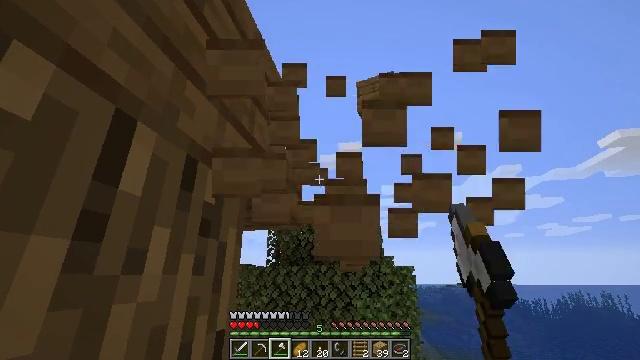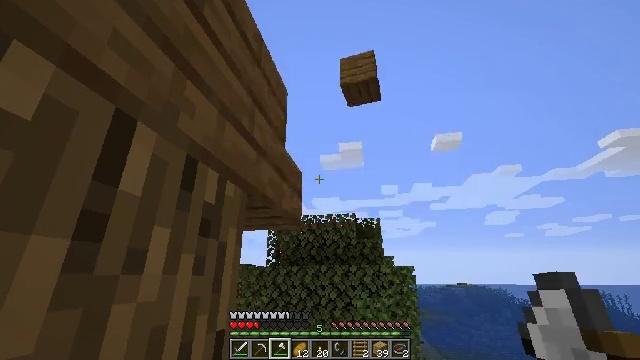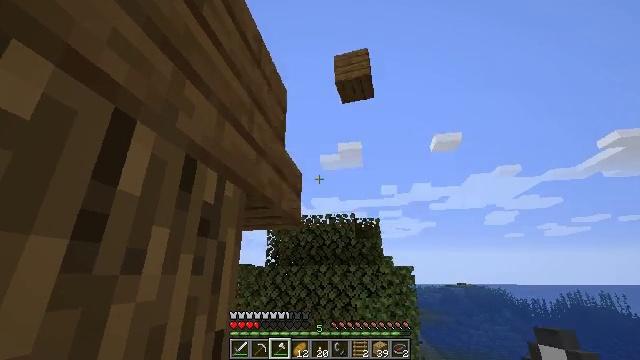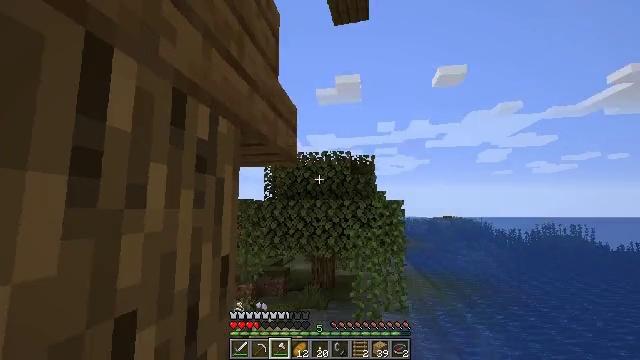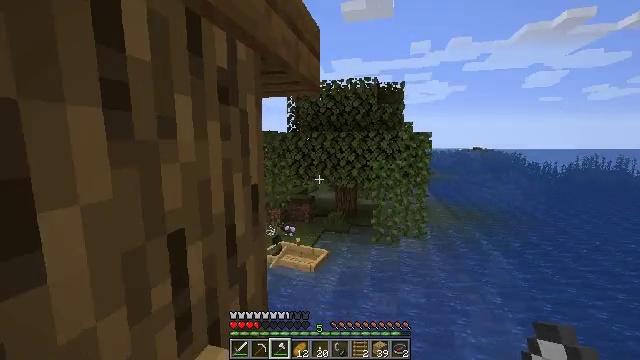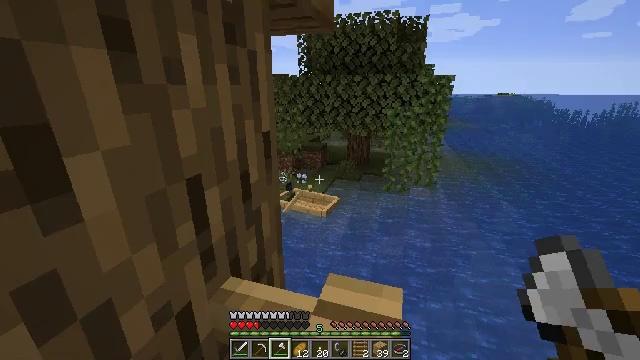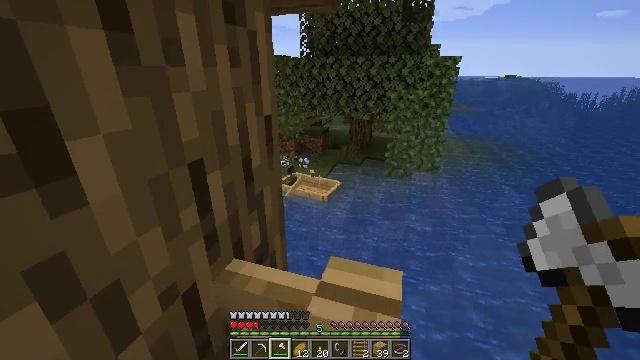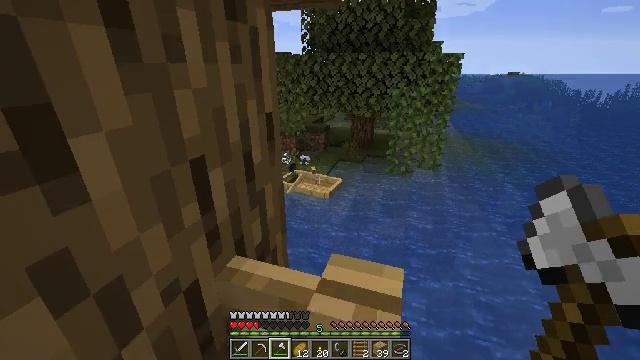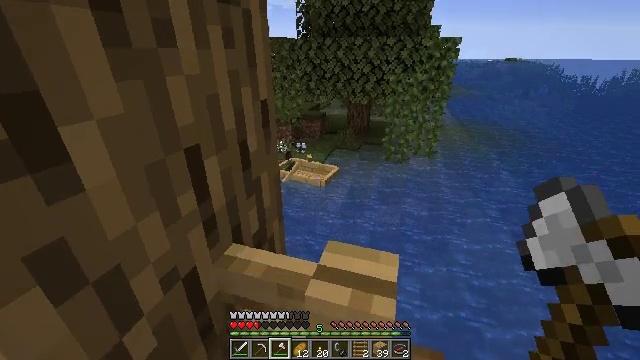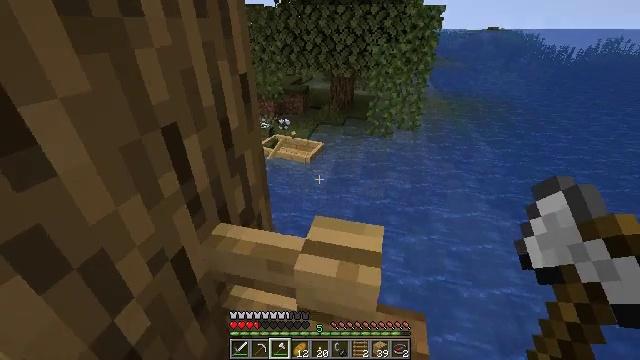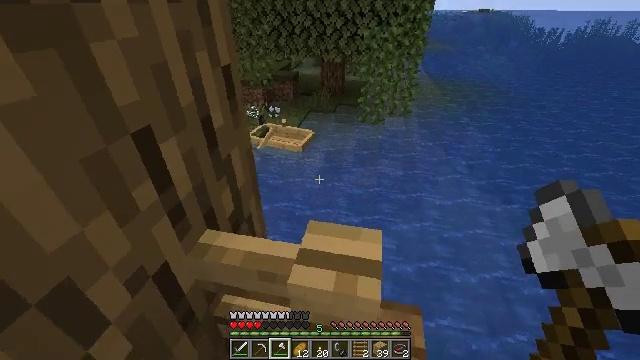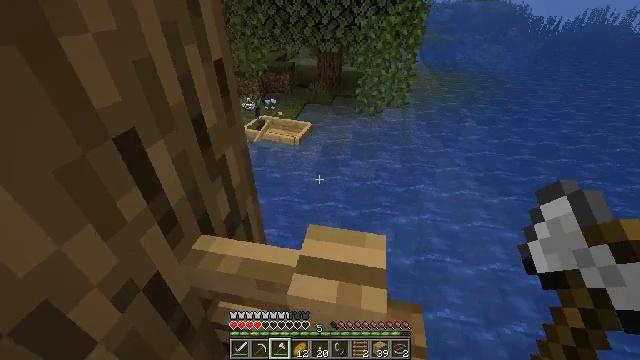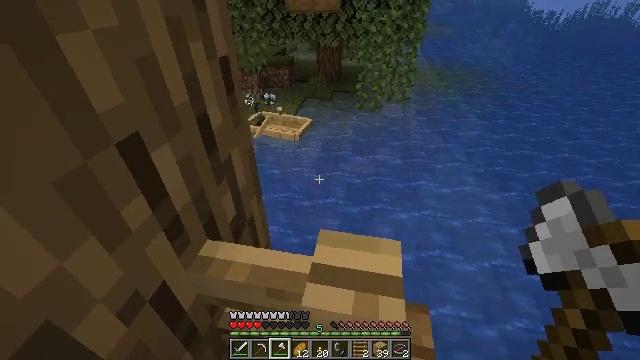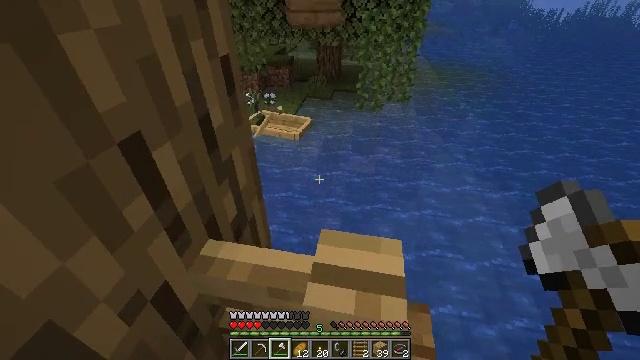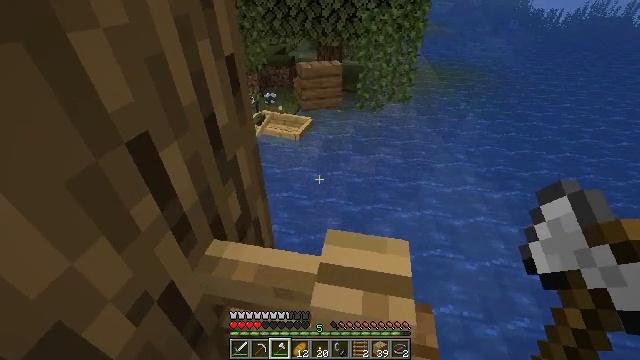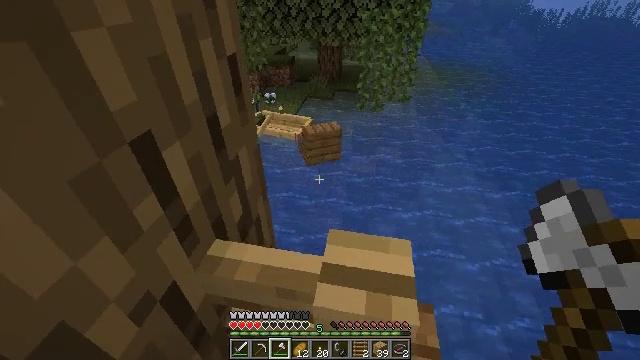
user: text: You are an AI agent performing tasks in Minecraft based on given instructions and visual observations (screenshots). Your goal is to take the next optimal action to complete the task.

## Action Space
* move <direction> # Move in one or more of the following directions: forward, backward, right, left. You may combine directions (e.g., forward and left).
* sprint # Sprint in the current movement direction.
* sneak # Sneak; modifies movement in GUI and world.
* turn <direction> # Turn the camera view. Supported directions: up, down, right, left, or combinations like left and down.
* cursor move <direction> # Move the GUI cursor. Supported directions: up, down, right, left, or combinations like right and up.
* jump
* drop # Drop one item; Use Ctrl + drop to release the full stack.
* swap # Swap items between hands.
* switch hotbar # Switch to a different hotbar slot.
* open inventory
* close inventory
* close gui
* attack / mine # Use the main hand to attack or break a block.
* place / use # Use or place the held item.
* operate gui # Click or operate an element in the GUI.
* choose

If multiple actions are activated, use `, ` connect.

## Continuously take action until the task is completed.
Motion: motion action
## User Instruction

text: Mine the spruce stairs block.
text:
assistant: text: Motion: attack / mine
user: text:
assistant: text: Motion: attack / mine
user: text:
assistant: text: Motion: turn down
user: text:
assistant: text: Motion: turn left and down
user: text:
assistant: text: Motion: turn left and down
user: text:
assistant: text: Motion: turn down
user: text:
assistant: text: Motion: no_op
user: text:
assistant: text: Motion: turn down
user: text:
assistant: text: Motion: turn right and down
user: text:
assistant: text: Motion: move forward, turn right and down
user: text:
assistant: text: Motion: move forward, turn down
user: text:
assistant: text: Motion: move forward, turn down
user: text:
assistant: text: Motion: no_op
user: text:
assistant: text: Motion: no_op
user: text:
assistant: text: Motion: no_op
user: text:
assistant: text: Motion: no_op
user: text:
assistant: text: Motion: no_op
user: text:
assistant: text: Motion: no_op
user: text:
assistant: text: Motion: turn left
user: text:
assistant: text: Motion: turn left and up
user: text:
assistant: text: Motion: turn left and up
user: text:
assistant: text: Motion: turn left and up
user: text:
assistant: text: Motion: turn left and up
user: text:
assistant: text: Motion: no_op
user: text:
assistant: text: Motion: no_op
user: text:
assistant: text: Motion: no_op
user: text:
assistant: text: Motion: turn left and down
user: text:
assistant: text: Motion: turn left and down
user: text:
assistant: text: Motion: turn left
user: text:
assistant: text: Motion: turn left and up